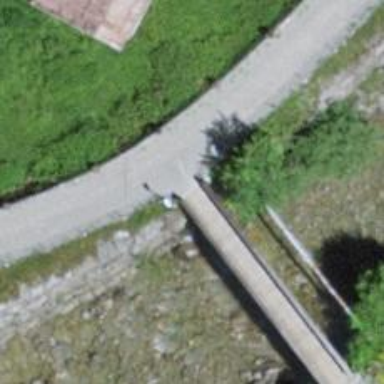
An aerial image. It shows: Path leading to bridge.